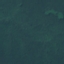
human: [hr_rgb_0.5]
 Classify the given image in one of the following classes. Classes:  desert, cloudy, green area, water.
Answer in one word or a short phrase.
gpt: green area